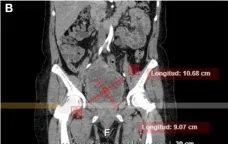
Coronal. Non-enhanced CT images show a large well-defined rounded tumor, with a heterogeneous appearance in the cervix and demonstrating mass effect in adjacent structures and preserving interface with the bladder wall and rectum.
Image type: radiology (ct)